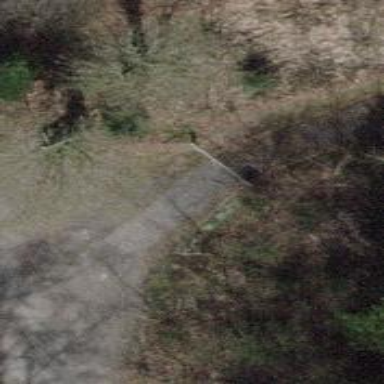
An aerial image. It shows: Gate.